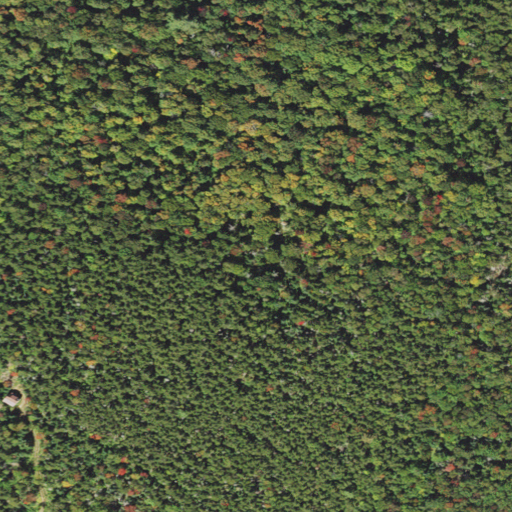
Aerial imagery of mountain in New Hampshire named Garnet Mountain containing evergreen forest, mixed forest, and deciduous forest